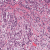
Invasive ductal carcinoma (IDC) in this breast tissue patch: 1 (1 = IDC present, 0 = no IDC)